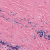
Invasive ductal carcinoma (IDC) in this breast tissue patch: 0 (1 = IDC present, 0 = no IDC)